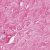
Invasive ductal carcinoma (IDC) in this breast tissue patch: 0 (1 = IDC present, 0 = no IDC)